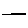
Label: line